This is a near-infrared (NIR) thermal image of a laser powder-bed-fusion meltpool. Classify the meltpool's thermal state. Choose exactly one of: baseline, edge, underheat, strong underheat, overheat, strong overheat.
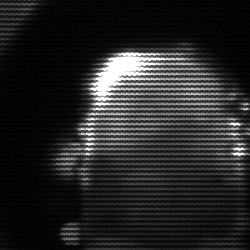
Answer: baseline